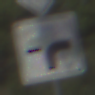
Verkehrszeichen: VerlaufVorfahrtsstrasse9
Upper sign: Vorfahrtsstrasse
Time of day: Midday
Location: Outdoor (Nature)
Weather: PartlyCloudy
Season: NotSpecified
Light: Natural